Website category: sports
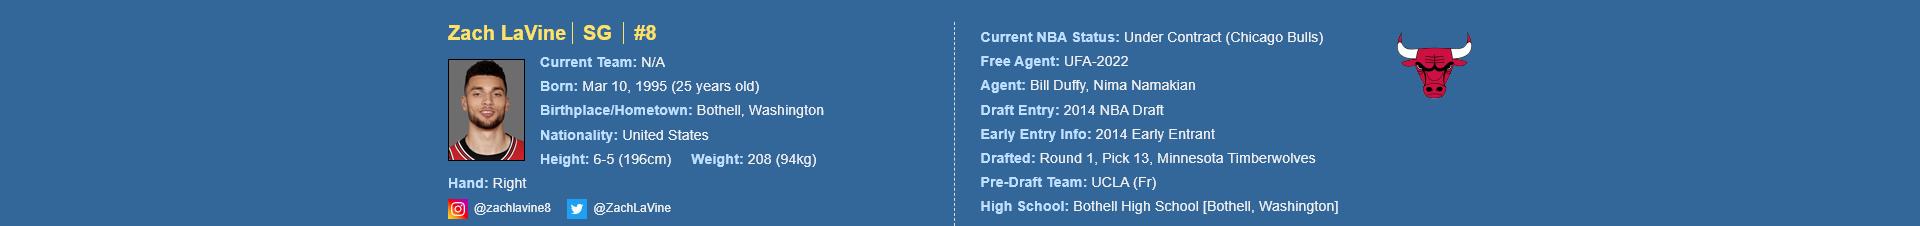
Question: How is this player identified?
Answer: Zach LaVine

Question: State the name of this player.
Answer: Zach LaVine

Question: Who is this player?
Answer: Zach LaVine

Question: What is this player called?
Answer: Zach LaVine

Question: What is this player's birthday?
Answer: Mar 10, 1995

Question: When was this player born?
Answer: Mar 10, 1995

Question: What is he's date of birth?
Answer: Mar 10, 1995

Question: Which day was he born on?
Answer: Mar 10, 1995

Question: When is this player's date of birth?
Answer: Mar 10, 1995

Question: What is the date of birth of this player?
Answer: Mar 10, 1995

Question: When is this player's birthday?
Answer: Mar 10, 1995

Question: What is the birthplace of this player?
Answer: Bothell, Washington

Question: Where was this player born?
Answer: Bothell, Washington

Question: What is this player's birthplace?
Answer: Bothell, Washington

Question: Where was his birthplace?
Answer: Bothell, Washington

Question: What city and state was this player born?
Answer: Bothell, Washington

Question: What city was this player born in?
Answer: Bothell, Washington

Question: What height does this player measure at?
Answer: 6-5 (196cm)

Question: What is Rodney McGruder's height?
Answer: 6-5 (196cm)

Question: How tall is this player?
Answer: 6-5 (196cm)

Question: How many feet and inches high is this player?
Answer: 6-5 (196cm)

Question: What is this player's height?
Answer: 6-5 (196cm)

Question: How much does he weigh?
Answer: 208 (94kg)

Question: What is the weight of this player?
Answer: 208 (94kg)

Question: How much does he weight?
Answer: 208 (94kg)

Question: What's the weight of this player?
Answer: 208 (94kg)

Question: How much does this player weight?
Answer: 208 (94kg)

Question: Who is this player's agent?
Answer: Bill Duffy

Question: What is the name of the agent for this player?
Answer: Bill Duffy

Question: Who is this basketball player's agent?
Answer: Bill Duffy

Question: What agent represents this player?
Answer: Bill Duffy

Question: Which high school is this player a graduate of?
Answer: Bothell High School

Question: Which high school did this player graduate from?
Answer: Bothell High School

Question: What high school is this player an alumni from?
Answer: Bothell High School

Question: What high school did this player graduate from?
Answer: Bothell High School

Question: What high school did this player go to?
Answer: Bothell High School

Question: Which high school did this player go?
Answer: Bothell High School